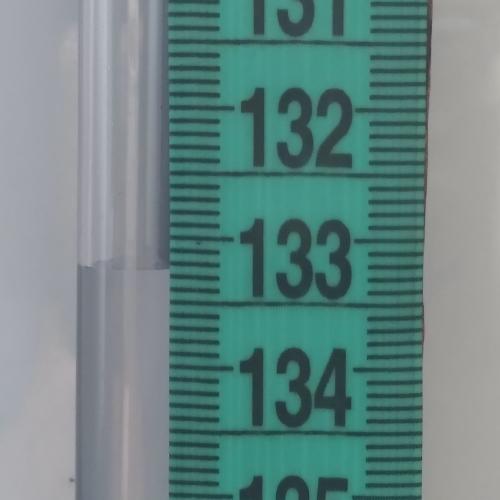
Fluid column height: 133.3 cm